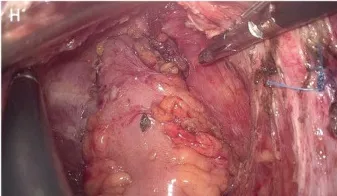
Surgical procedure. (H) End-to-end anastomosis of the rectal stump and sigmoid colon was performed.
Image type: medical_photograph (other_medical_photograph)